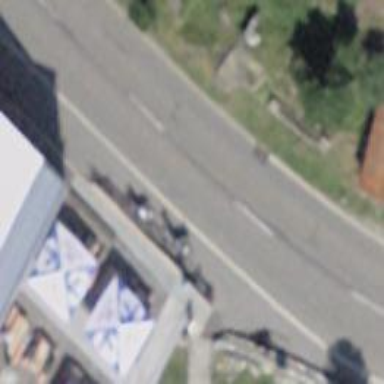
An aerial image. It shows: Bus stop with platform for public transport.